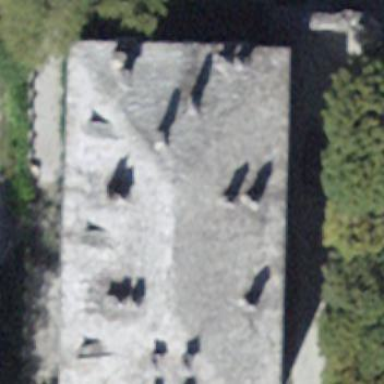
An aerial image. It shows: Historic manor house.